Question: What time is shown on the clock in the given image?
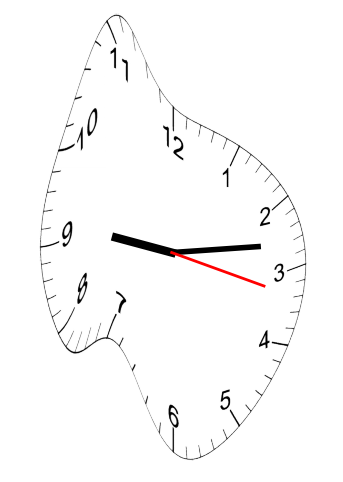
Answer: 09:13:17